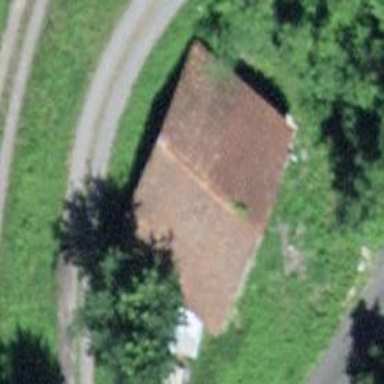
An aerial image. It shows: Barn.